Field crop: maize
Growth stage: 2
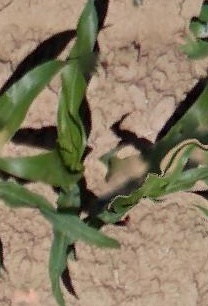
Species: maize